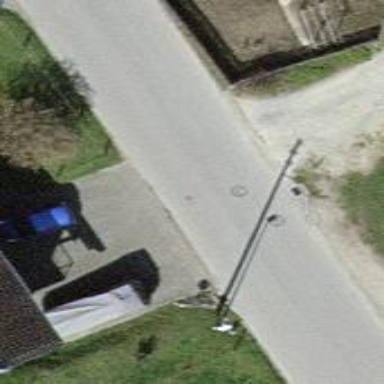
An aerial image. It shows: Bus stop along the road.